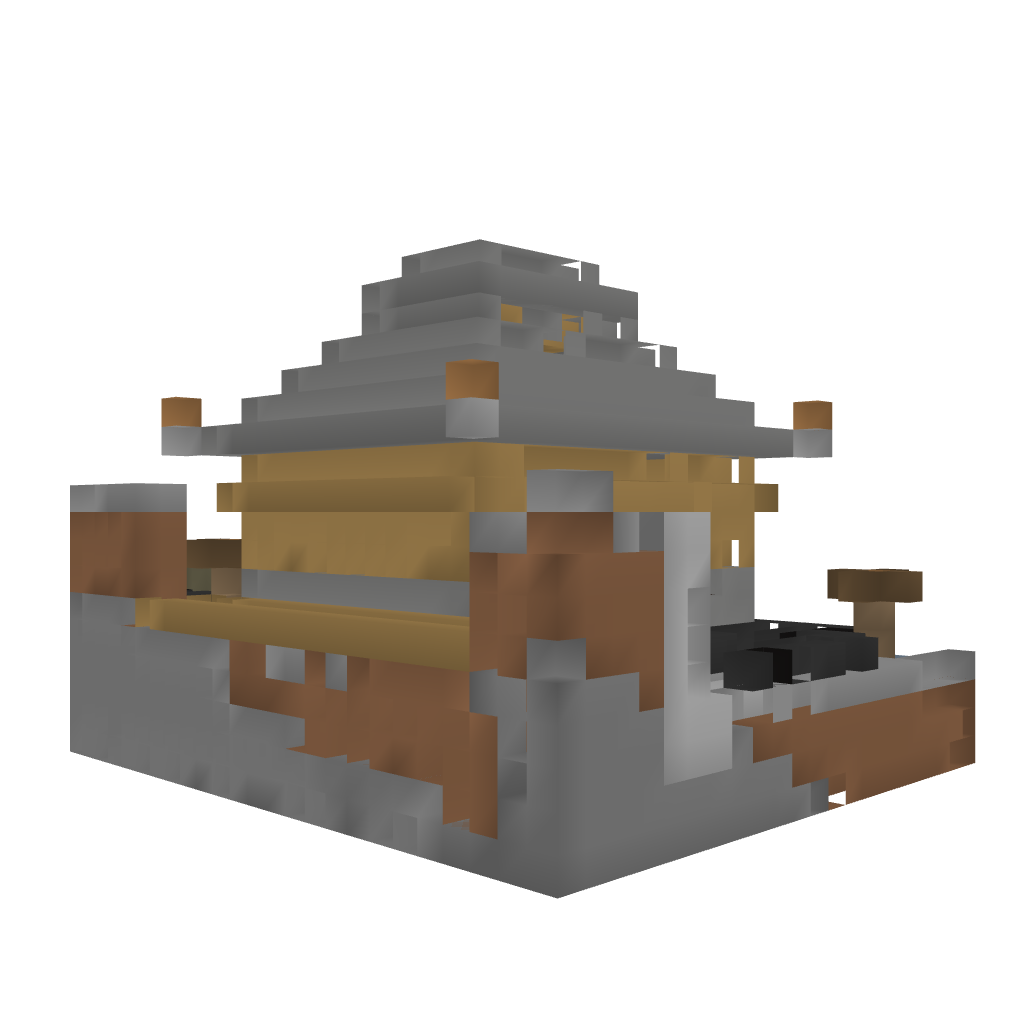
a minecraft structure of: Japanese Pagoda